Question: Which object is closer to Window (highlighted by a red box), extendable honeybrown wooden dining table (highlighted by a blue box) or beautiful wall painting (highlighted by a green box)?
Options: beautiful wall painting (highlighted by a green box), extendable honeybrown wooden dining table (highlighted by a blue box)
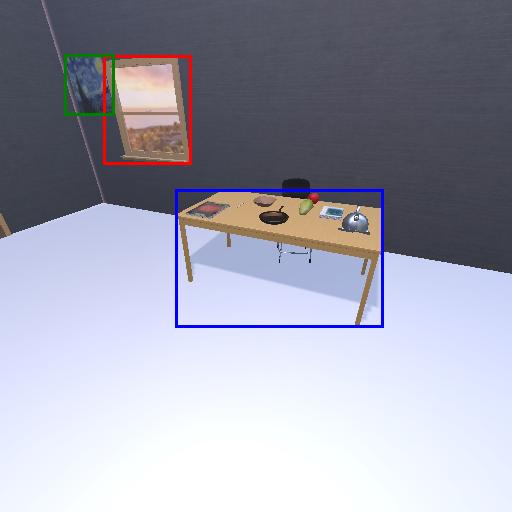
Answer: beautiful wall painting (highlighted by a green box)